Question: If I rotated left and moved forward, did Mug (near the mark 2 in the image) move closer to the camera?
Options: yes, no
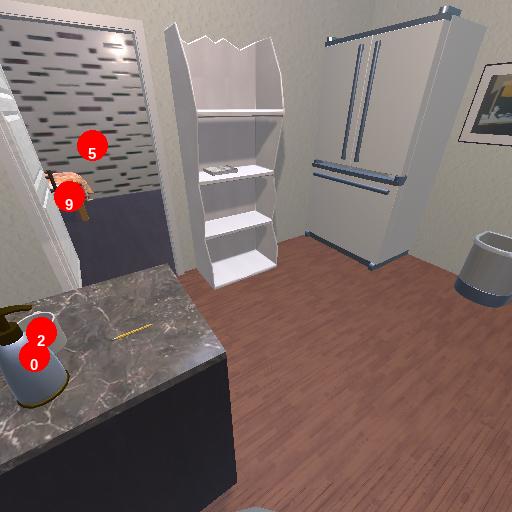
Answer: yes